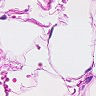
Metastatic tissue present: no